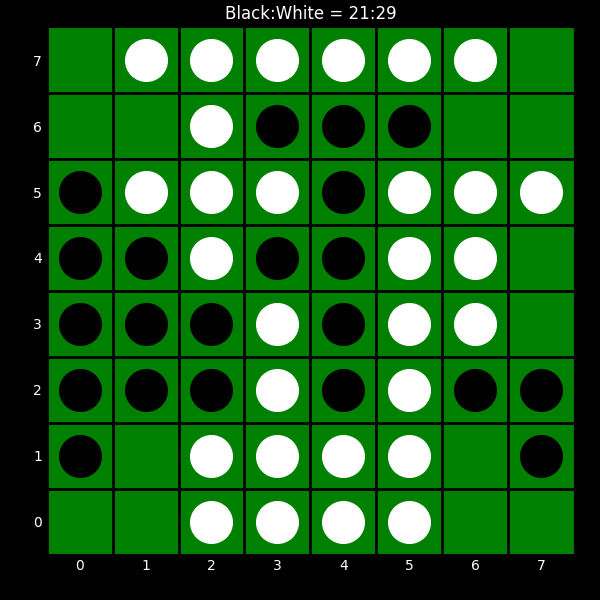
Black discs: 21
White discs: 29